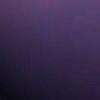
Label: space